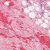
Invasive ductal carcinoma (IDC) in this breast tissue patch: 0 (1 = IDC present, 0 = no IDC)